Chest X-ray:
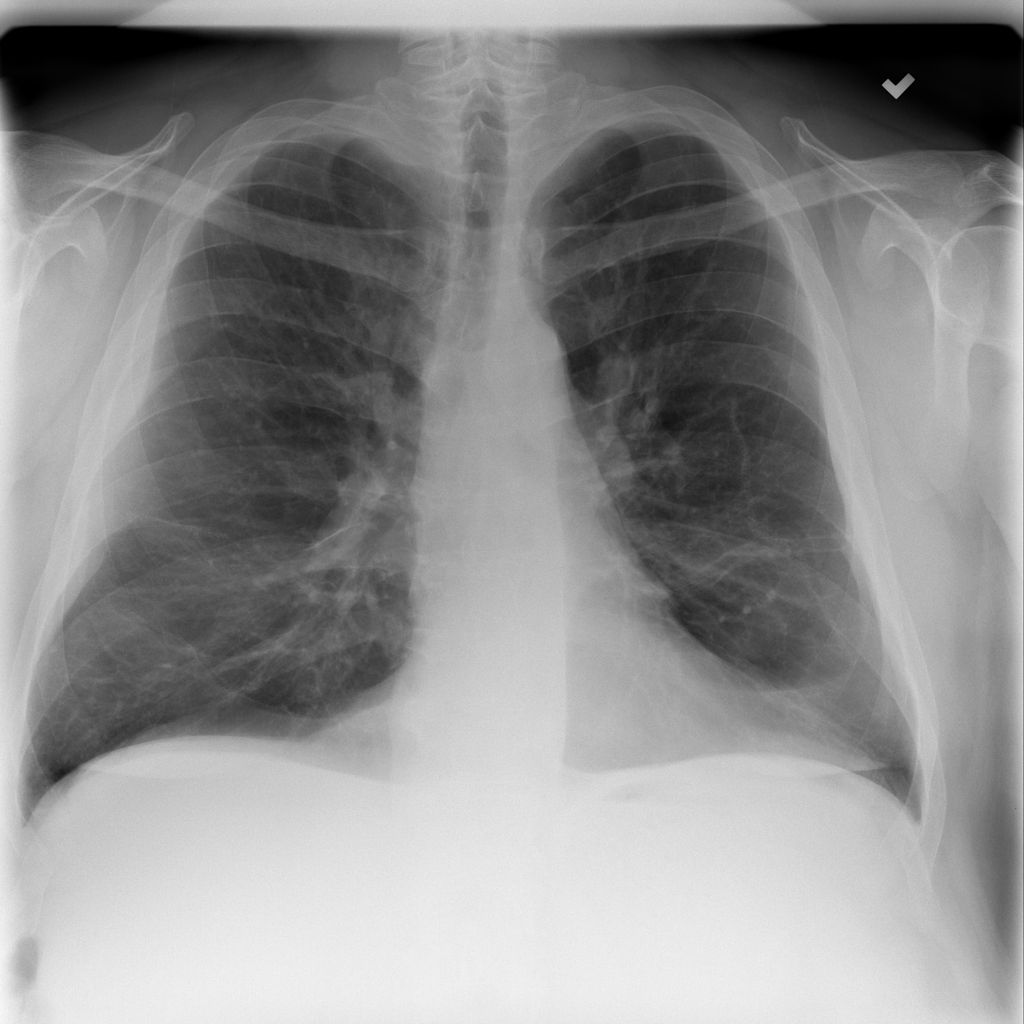
Findings: Pleural Thickening, Fibrosis
No abnormal finding: no